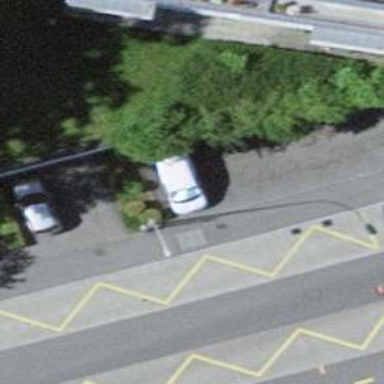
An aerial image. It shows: Bus stop with platform for public transport.